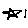
Label: star